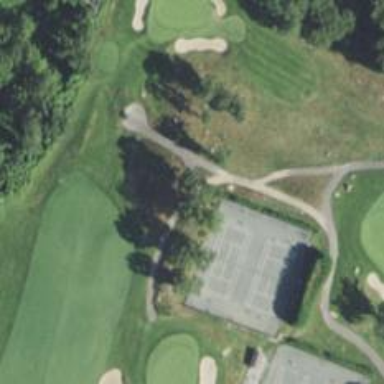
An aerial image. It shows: Service road used as golf cart path.